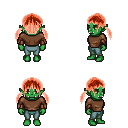
a pixel art fantasy rpg character, female body template, orc, green skin, brown long-sleeve shirt, teal pants, red twin-tailed hairstyle, leather bracers, four views (front, back, left, right), 2x2 character sprite sheet, small pixel art, hard edges, no anti-aliasing